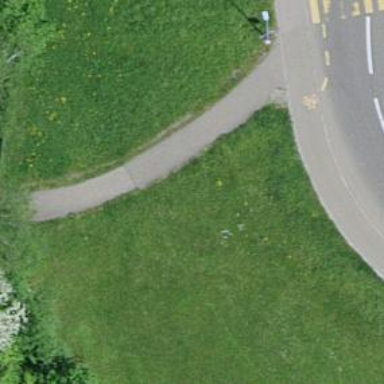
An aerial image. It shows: Unpaved footway.